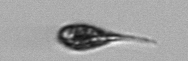
Label: Euglena